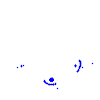
Particle: electron